Question: I'm doing a little project for school is sql. I'm using MS Access as my database engine.
I'm trying to calculate and update Project Phases with the real end date of a phase by the last real end date of an assignment in that phase.
This query return me a prompt that ask me to enter a value for "meet.PhaseId".
'''
UPDATE ProjectPhases
SET RealEndDate = (SELECT MAX(asgn.RealEndDate) AS RealEndDate
FROM Assignments AS asgn
INNER JOIN
(
Meetings AS meet
INNER JOIN ProjectPhases
ON meet.PhaseId = ProjectPhases.PhaseId
)
ON asgn.MeetingId = meet.MeetingId
WHERE meet.PhaseId = ProjectPhases.PhaseId
vAND asgn.RealEndDate IS NOT NULL)
WHERE meet.PhaseId = ProjectPhases.PhaseId;
'''

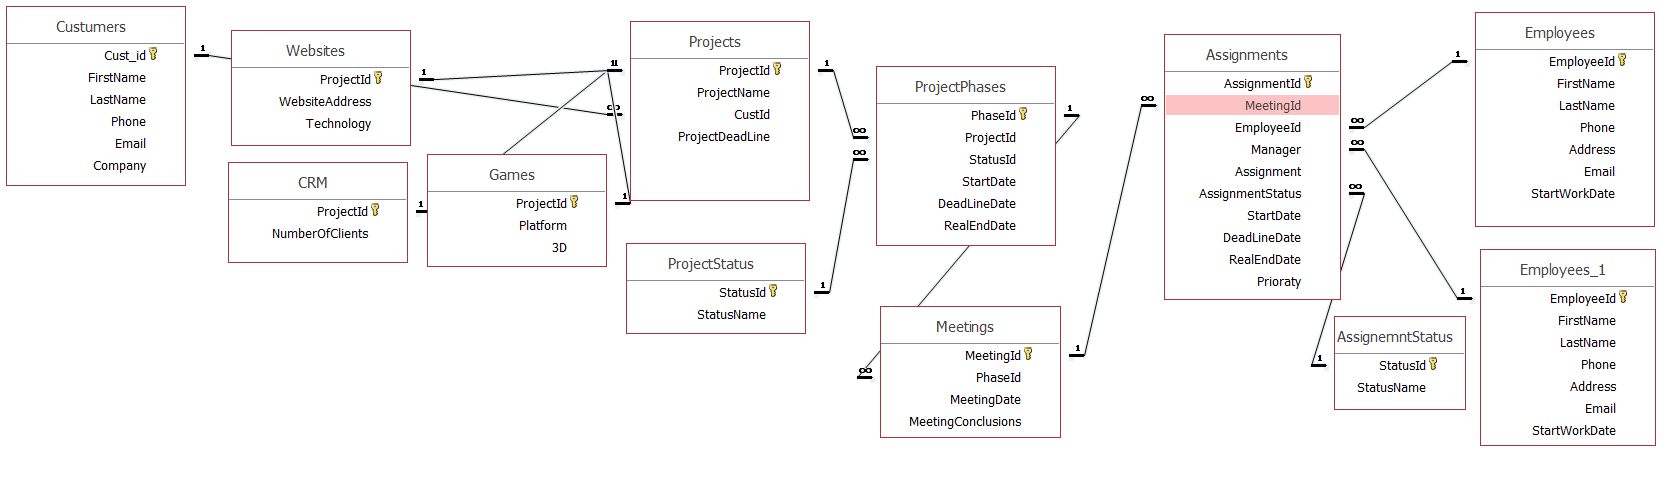
Answer: Consider saving your aggregate query in a separate query and then use the domain aggregate, 'DLookUp()' in the update query. In MS Access SQL (unlike other dialects), update queries must maintain the condition (or non <URL> which rules out use of aggregate queries.
'''
SELECT meet.PhaseId, MAX(asgn.RealEndDate) AS MaxRealEndDate
FROM Assignments AS asgn
INNER JOIN Meetings AS meet
ON asgn.MeetingId = meet.MeetingId
WHERE asgn.RealEndDate IS NOT NULL
GROUP BY meet.PhaseId
'''
'''
UPDATE ProjectPhases p
SET p.RealEndDate = DLookUp("MaxRealEndDate", "myaggQuery", "PhaseId=" & p.PhaseId)
'''
---
Alternatively, you might consider a nested domain aggregate to avoid the saved aggregate query:
'''
UPDATE ProjectPhases p
SET p.RealEndDate = DMax("RealEndDate", "Assignments", "MeetingId=" &
DLookUp("MeetingId", "Meetings", "PhaseId=" & p.PhaseId) &
" AND RealEndDate IS NOT NULL")
'''